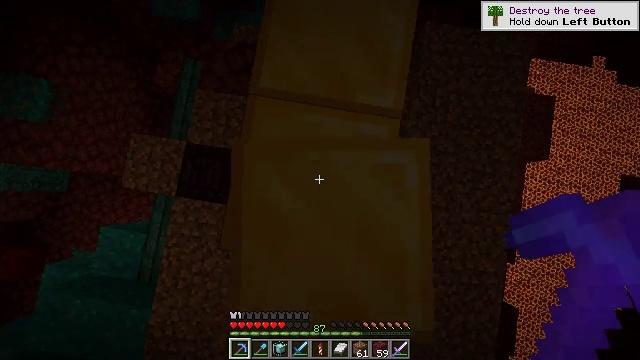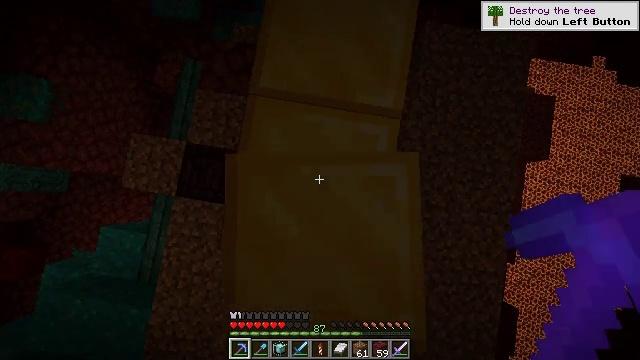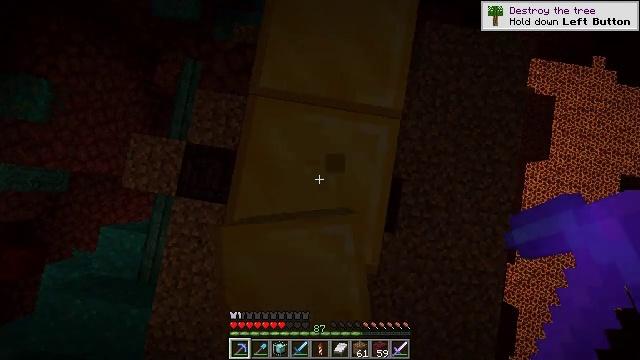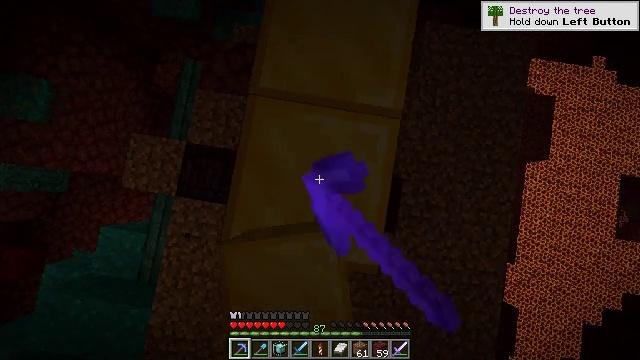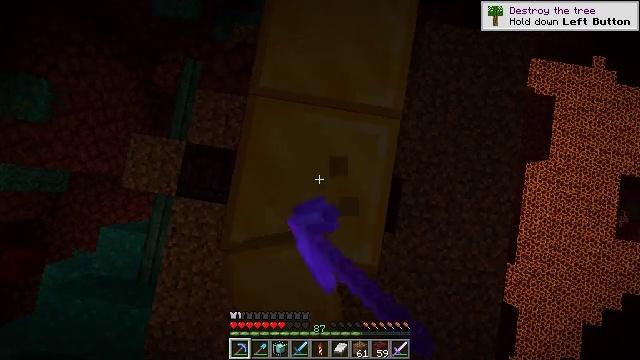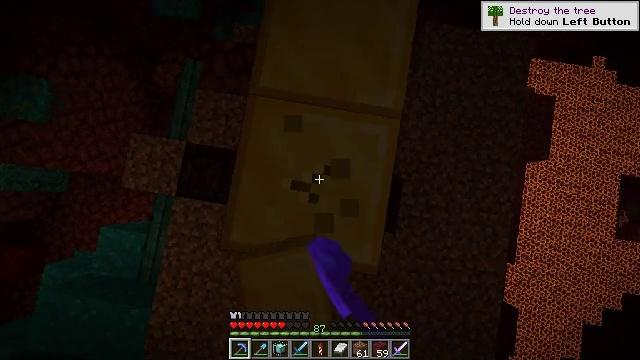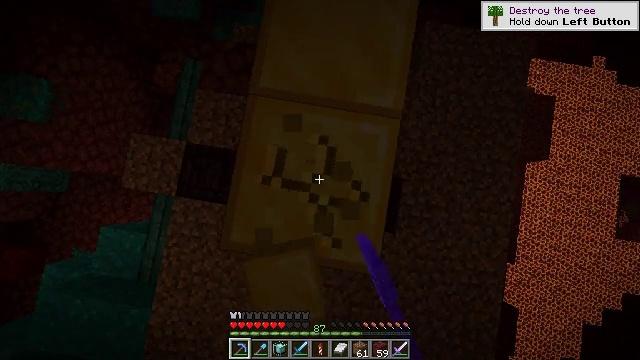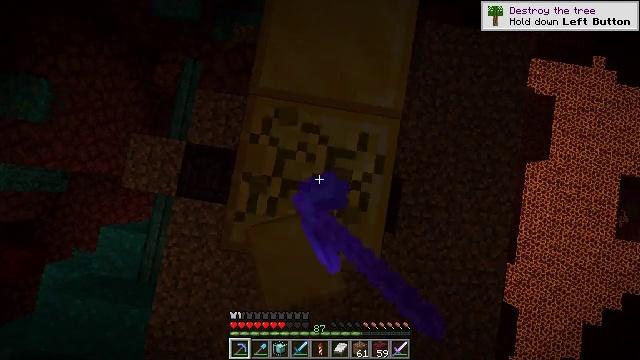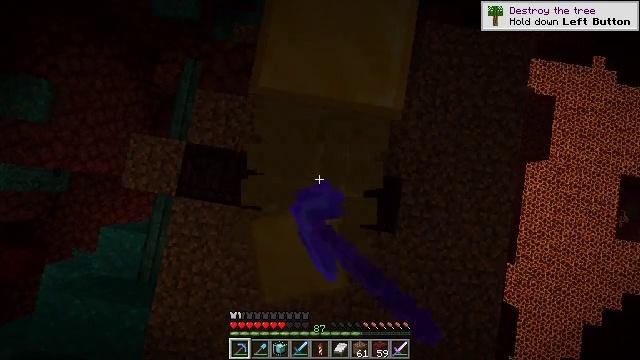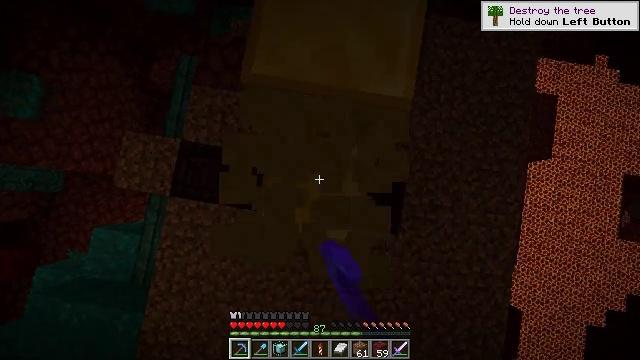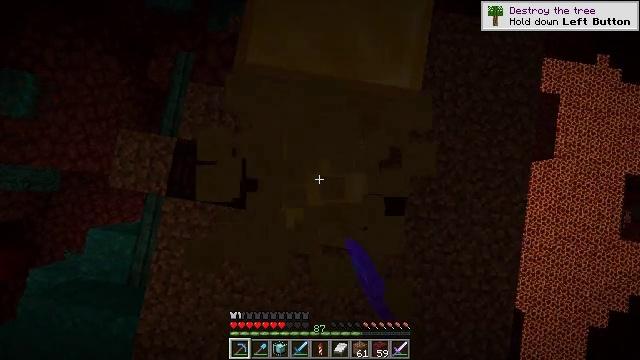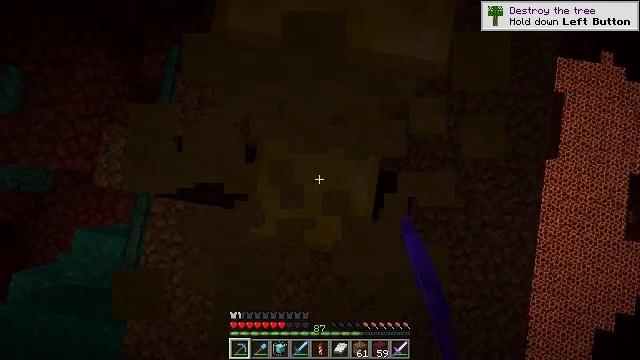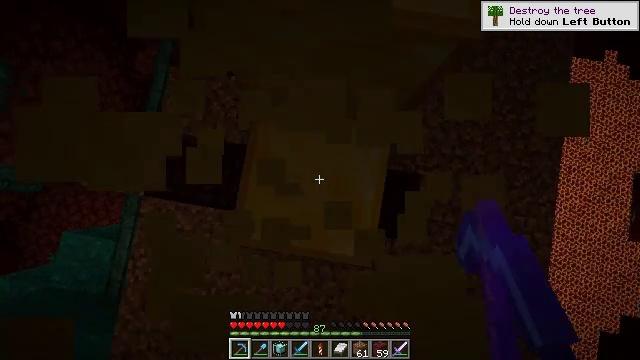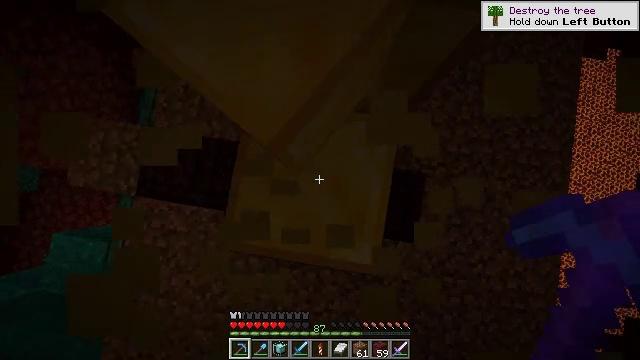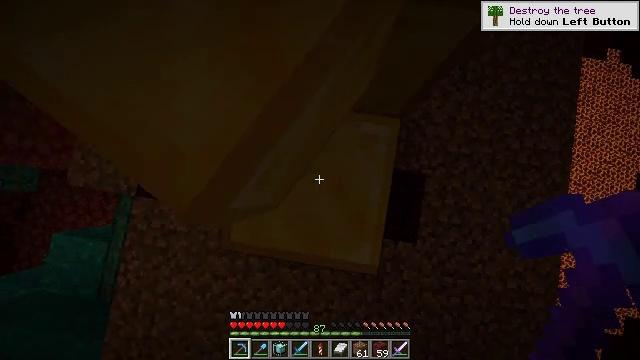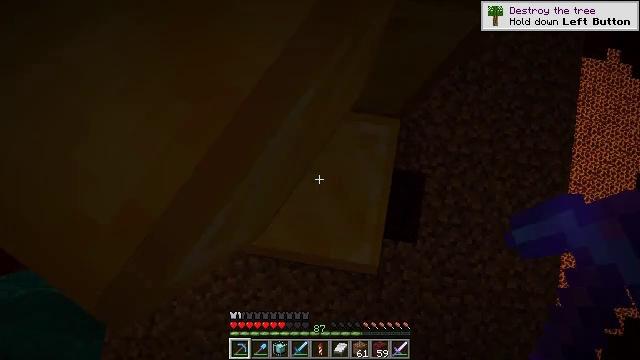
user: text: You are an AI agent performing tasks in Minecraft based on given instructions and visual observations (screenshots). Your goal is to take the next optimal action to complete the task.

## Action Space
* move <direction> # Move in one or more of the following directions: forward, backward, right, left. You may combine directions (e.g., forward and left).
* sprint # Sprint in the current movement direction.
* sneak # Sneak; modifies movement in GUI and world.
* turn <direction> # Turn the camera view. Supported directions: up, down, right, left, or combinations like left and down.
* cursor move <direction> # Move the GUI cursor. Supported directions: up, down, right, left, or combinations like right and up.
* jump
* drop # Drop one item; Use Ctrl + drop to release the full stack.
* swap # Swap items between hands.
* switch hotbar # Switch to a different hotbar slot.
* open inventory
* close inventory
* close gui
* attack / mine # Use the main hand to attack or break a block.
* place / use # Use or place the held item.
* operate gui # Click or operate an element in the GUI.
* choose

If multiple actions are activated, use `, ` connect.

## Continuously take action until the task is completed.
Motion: motion action
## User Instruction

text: Retrieve the valuable gold block.
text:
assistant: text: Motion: no_op
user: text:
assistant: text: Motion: attack / mine
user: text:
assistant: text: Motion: attack / mine
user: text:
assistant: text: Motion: attack / mine
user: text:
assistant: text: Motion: attack / mine
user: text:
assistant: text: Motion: attack / mine
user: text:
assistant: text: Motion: attack / mine
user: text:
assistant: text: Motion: attack / mine
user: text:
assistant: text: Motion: attack / mine
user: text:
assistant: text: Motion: no_op
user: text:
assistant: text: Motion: no_op
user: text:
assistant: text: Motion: no_op
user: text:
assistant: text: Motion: no_op
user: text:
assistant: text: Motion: no_op
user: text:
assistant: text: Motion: no_op
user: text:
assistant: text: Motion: attack / mine
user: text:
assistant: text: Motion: attack / mine
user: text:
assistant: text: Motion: attack / mine
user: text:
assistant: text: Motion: attack / mine
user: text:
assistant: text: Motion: attack / mine
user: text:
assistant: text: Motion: attack / mine
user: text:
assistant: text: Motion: attack / mine
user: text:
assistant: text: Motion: attack / mine
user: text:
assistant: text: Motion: attack / mine
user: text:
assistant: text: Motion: attack / mine
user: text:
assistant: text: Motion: no_op
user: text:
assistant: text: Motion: no_op
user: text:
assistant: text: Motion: no_op
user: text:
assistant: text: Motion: no_op
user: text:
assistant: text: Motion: no_op